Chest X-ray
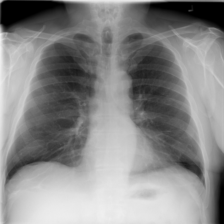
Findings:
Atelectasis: negative
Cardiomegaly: negative
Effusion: negative
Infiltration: negative
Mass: negative
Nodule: negative
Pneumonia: negative
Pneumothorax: negative
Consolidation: negative
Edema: negative
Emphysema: negative
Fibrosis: negative
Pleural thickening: negative
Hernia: negative